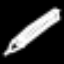
Label: pencil